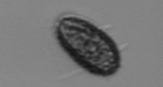
Label: Pseudochattonella_farcimen